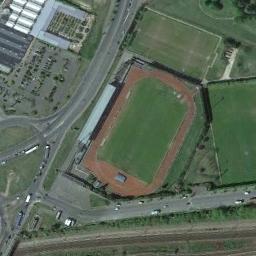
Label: ground_track_field